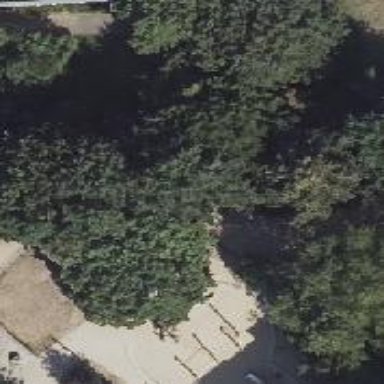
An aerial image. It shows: Broadleaved deciduous tree located in park.